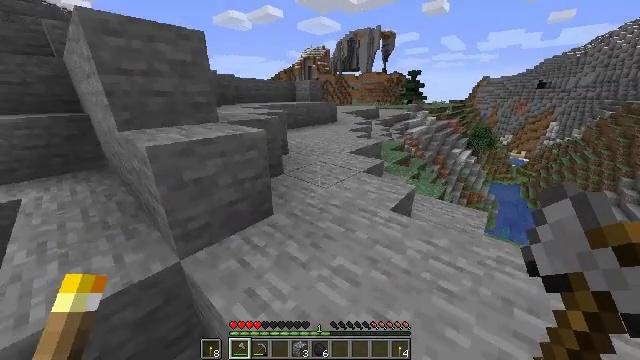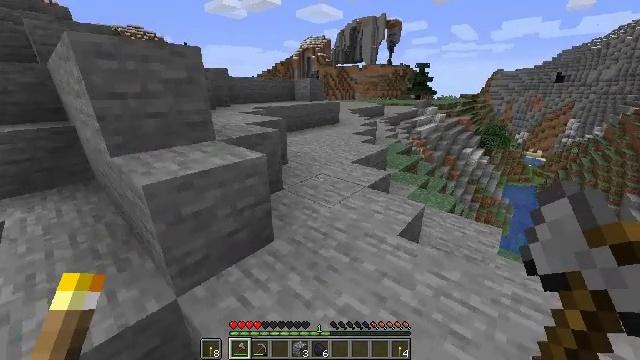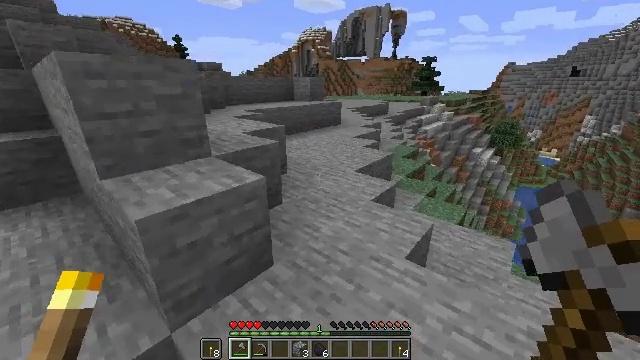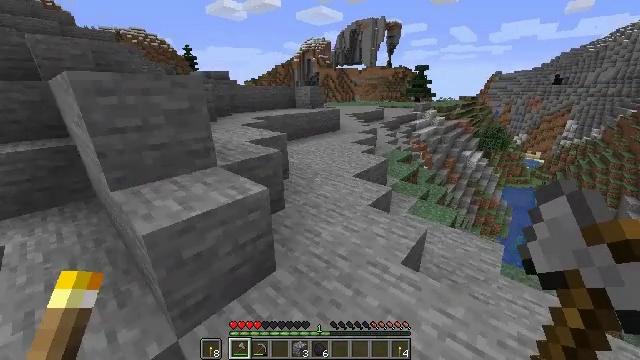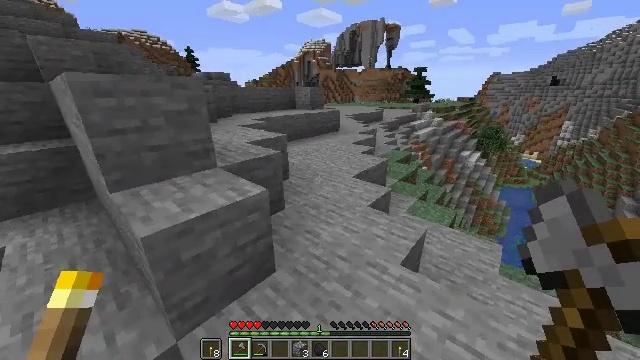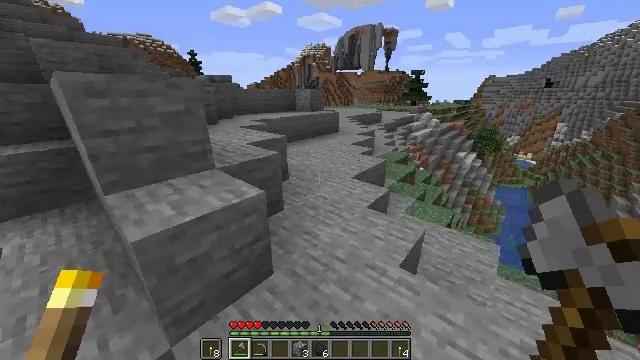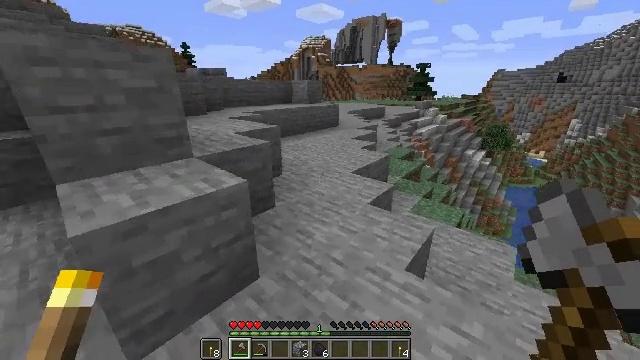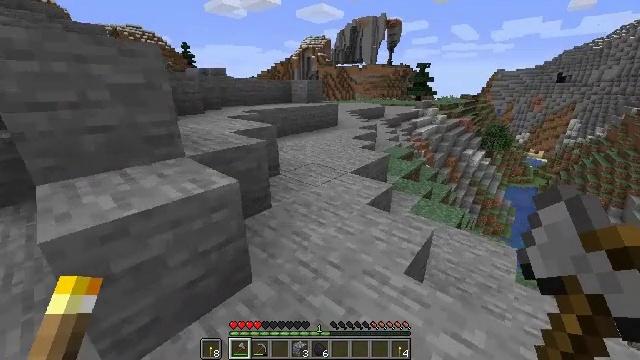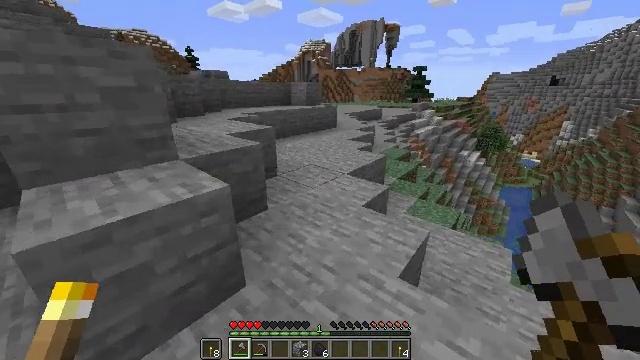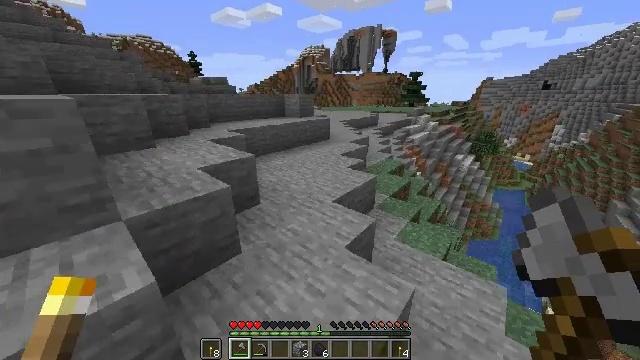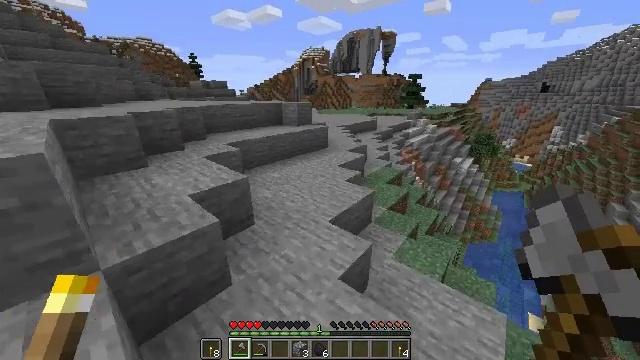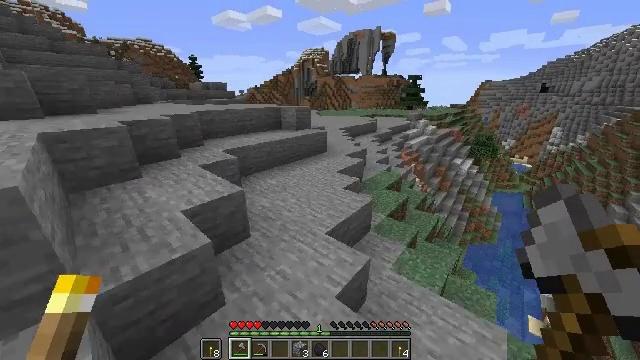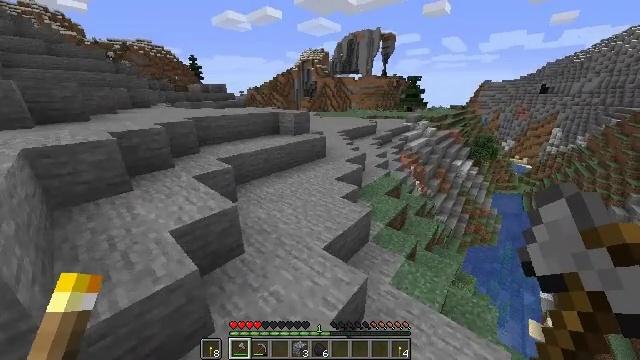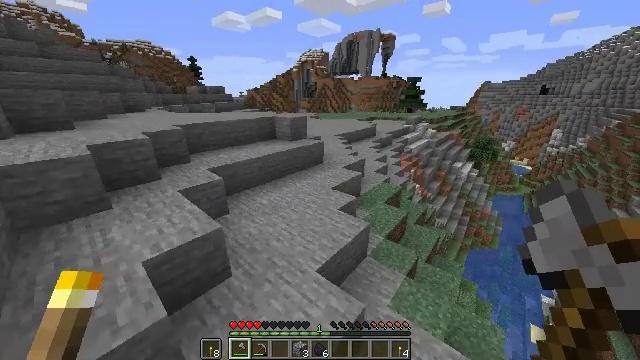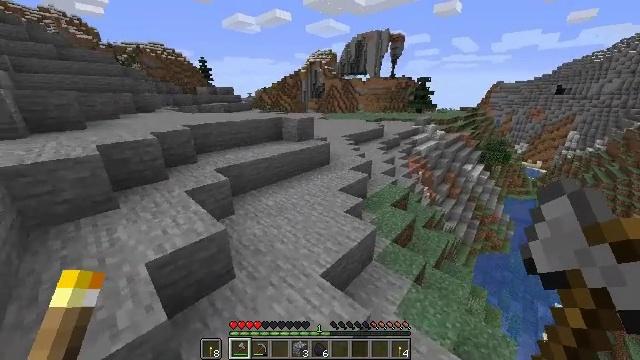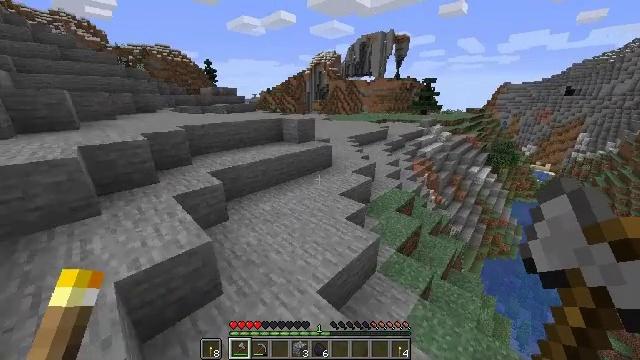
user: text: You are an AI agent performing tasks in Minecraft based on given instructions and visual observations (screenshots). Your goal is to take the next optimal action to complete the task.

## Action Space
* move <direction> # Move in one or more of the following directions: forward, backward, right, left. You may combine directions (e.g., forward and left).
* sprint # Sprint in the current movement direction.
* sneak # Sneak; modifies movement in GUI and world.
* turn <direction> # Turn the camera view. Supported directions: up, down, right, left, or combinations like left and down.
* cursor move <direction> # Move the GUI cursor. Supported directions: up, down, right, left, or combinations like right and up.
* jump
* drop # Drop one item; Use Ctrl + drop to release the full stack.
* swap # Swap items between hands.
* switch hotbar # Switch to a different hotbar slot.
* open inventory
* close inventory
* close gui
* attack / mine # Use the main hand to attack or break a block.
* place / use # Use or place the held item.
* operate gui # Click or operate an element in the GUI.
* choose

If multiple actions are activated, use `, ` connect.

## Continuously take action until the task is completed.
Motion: motion action
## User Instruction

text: Combat the cow.
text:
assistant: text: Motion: move forward and move right, sprint, jump
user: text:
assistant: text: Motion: move forward and move right, sprint, jump
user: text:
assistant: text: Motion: move forward and move right, sprint, jump
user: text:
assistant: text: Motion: move forward and move right, sprint, jump
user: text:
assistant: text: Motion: move forward and move right, sprint, jump
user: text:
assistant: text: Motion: move forward and move right, sprint, jump
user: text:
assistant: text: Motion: move forward and move right, sprint, jump
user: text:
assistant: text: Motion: move forward and move right, sprint, jump
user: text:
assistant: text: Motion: move forward and move right, sprint, jump
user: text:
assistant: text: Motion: move forward, sprint, jump
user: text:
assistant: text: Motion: move forward, sprint, jump
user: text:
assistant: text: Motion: move forward, sprint, jump
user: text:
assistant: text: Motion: move forward, sprint, jump
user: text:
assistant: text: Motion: move forward, sprint, turn left, jump
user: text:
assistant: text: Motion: move forward, sprint, turn left, jump
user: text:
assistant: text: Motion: move forward, sprint, jump
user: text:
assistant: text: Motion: move forward, sprint, jump
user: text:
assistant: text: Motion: move forward, sprint, jump
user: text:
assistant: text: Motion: move forward, sprint, turn left, jump
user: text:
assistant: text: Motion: move forward, sprint, turn left, jump
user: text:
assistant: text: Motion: move forward, sprint, jump
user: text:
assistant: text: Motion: move forward, sprint, jump
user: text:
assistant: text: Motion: move forward, sprint, jump
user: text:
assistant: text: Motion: move forward, sprint, jump
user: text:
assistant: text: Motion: move forward, sprint, jump
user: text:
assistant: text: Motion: move forward, sprint, jump
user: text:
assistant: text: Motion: move forward, sprint, jump
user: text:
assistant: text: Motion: move forward, sprint, jump
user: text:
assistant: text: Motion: move forward, sprint, jump
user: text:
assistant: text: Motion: move forward, sprint, jump